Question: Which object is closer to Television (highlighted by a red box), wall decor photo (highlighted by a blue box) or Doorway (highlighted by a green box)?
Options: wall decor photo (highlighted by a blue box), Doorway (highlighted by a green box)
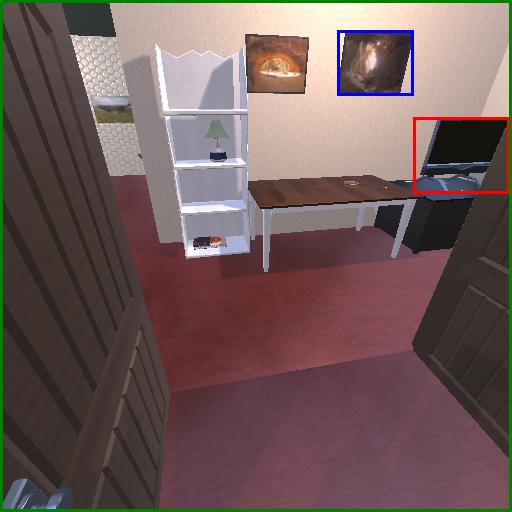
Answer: wall decor photo (highlighted by a blue box)